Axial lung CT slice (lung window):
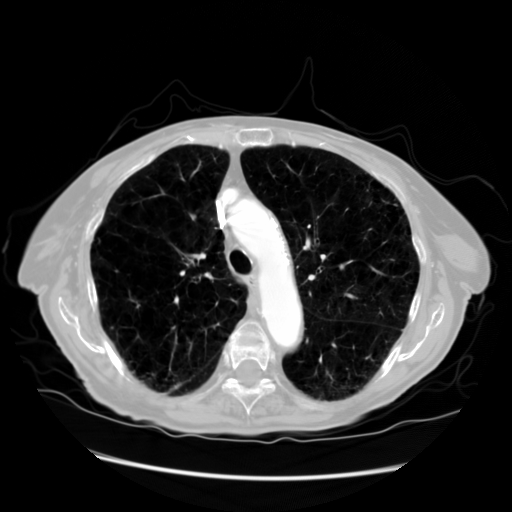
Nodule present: no